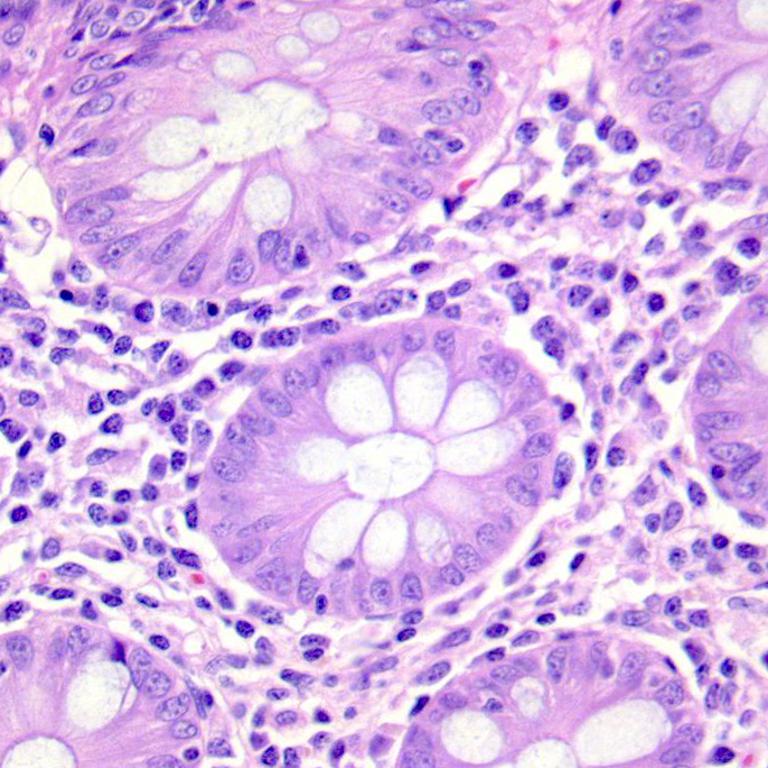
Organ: colon
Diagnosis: benign